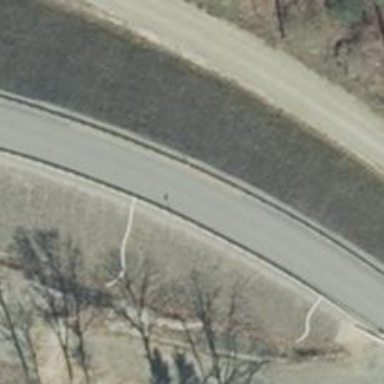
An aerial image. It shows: Unclassified road with asphalt surface.